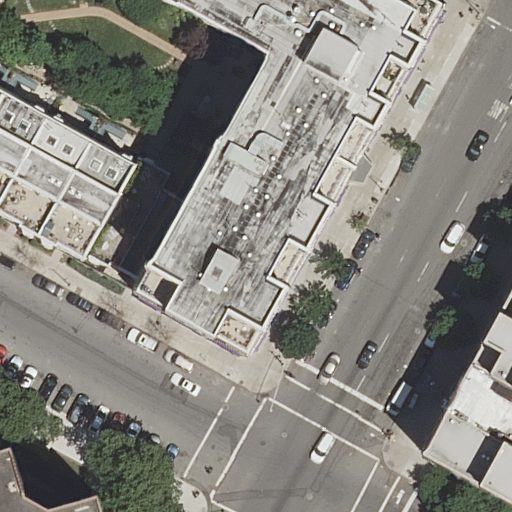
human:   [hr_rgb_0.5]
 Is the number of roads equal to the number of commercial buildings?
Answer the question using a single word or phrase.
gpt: no

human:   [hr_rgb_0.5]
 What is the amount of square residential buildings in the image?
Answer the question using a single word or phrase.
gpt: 0

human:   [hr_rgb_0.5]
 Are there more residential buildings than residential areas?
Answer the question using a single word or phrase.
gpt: yes

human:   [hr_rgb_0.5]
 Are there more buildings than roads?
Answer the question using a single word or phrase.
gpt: yes

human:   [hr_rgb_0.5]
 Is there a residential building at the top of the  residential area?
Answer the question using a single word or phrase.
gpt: yes

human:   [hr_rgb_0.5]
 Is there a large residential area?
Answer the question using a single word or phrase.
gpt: yes

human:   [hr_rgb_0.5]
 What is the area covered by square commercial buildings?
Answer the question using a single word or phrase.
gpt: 0m2

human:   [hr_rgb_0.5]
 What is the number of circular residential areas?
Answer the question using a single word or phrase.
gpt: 0

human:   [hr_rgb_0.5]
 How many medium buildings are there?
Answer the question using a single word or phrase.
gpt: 3

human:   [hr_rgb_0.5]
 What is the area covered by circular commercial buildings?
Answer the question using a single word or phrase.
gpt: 0m2

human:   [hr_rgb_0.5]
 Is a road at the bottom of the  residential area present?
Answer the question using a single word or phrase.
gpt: no

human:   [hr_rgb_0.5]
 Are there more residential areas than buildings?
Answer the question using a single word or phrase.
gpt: no

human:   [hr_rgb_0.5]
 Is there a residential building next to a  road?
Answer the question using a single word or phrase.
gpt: yes

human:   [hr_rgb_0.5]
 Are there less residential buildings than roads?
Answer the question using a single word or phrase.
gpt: no

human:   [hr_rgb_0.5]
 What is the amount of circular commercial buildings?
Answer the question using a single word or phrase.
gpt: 0

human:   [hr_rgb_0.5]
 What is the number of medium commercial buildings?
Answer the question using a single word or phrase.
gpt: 0

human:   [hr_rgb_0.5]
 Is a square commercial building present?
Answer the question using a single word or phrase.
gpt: no

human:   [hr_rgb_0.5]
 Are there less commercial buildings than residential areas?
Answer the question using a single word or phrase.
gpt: yes

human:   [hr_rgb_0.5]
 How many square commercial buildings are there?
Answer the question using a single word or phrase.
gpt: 0

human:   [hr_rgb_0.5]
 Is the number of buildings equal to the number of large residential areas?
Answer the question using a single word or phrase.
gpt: no

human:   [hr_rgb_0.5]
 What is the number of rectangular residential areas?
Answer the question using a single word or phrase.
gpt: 1

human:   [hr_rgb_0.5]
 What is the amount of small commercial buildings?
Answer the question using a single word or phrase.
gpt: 0

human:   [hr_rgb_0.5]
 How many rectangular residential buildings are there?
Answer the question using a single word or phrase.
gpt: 0

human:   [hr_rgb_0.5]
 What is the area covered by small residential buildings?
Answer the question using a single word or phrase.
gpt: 0m2

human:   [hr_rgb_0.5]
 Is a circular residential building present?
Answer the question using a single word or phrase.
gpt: no

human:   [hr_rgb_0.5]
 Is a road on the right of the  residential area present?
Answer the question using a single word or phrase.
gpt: yes

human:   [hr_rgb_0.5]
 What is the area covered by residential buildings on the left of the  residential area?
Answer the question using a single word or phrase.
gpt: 0m2

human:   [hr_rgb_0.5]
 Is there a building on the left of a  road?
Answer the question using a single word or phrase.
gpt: yes

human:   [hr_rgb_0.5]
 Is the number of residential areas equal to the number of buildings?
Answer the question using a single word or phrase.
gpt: no

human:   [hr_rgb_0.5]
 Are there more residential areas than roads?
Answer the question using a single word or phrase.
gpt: no

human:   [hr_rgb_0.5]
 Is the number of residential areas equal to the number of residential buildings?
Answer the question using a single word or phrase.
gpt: no

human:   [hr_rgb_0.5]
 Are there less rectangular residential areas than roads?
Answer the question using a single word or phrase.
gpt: yes

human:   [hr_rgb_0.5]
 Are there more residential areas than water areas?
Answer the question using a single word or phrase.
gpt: yes

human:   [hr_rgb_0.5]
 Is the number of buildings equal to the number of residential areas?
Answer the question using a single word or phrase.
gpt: no

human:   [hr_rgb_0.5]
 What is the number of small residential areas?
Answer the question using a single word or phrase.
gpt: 0

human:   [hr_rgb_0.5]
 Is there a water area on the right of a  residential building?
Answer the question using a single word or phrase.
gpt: no